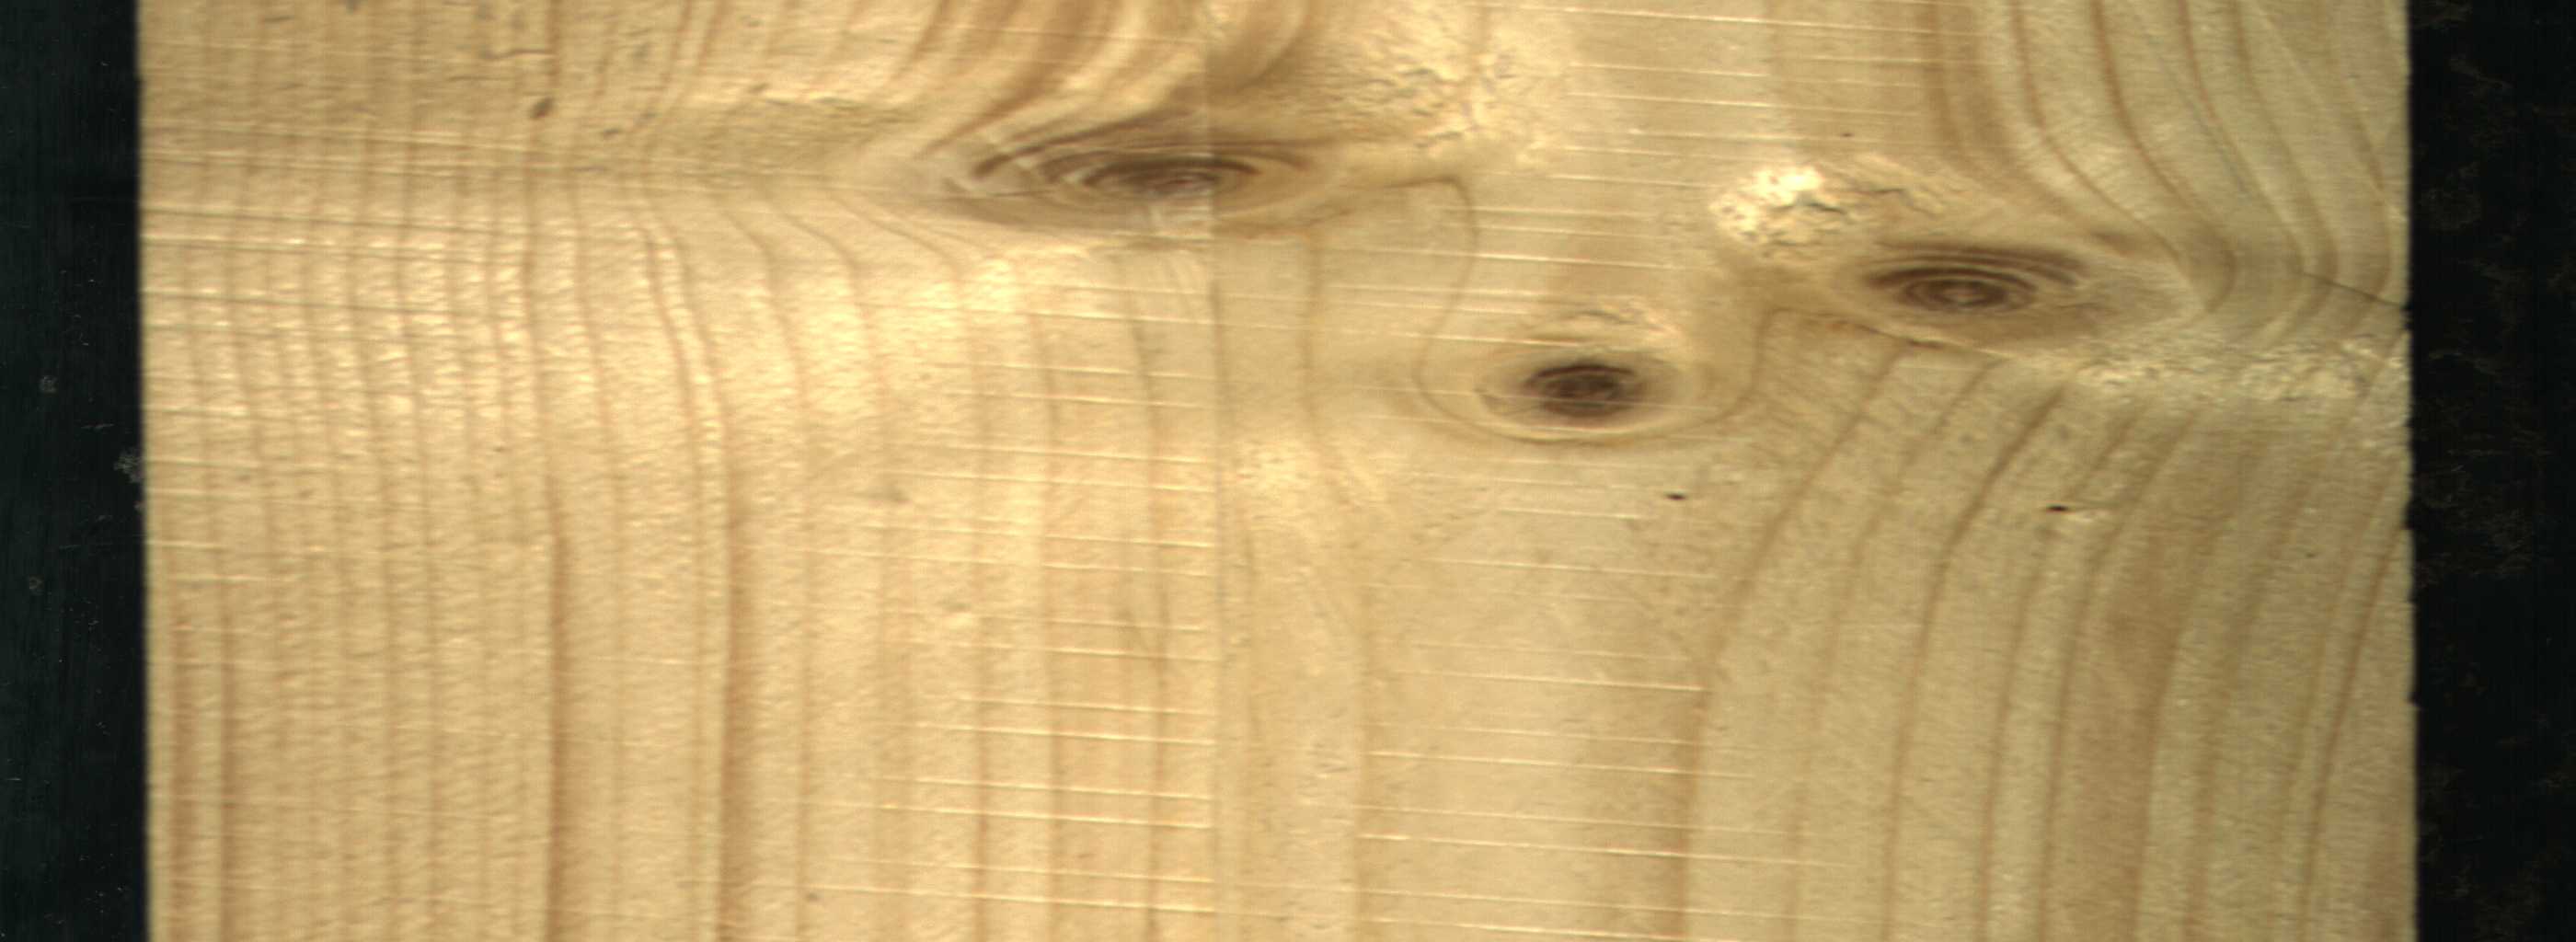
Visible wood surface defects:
Live_Knot
Live_Knot
Live_Knot